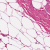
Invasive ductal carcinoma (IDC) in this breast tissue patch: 0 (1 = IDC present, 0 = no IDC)